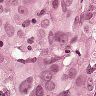
Metastatic tissue present: yes